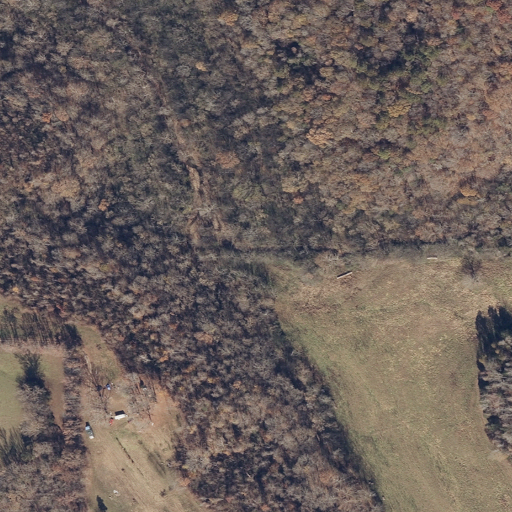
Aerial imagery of valley in Alabama named Falls Hollow containing deciduous forest, pasture, mixed forest, and shrub